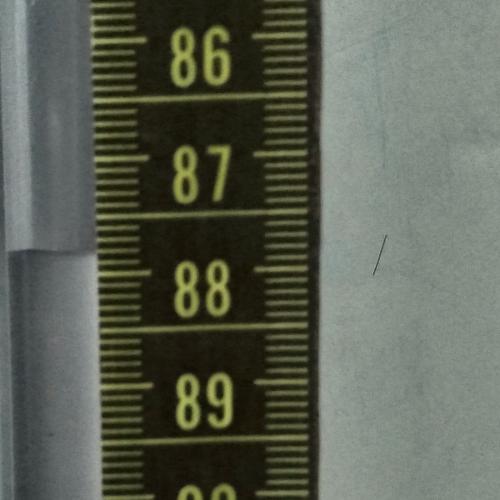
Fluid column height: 87.8 cm